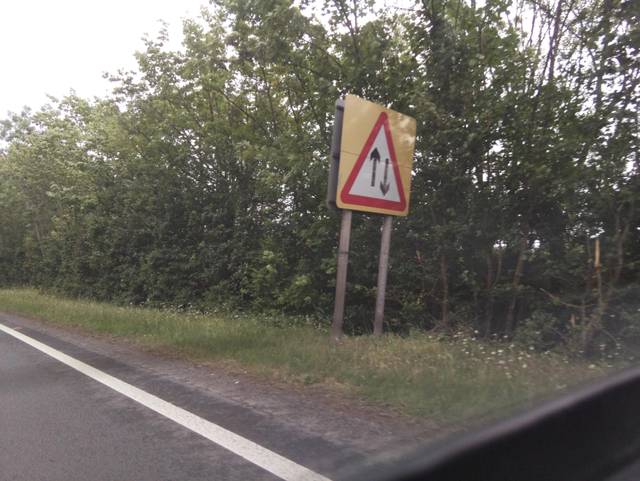
Region: United Kingdom
Coordinates: 51.878, -2.251